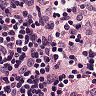
Metastatic tissue present: no